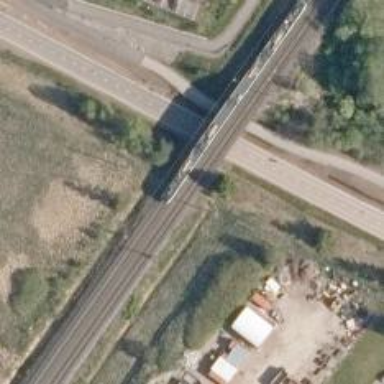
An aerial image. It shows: Bridge over railway with continuous electrified contact line.